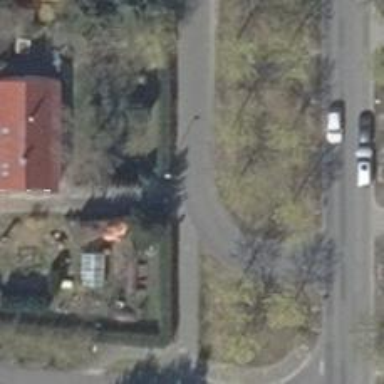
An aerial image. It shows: Asphalt road designated as living street.